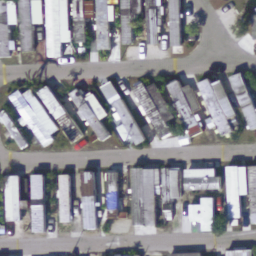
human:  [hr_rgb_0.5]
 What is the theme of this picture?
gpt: mobile home park

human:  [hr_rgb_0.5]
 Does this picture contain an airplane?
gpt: no

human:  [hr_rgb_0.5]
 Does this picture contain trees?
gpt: yes

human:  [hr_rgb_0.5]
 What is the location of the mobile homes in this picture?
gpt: up, center and bottom